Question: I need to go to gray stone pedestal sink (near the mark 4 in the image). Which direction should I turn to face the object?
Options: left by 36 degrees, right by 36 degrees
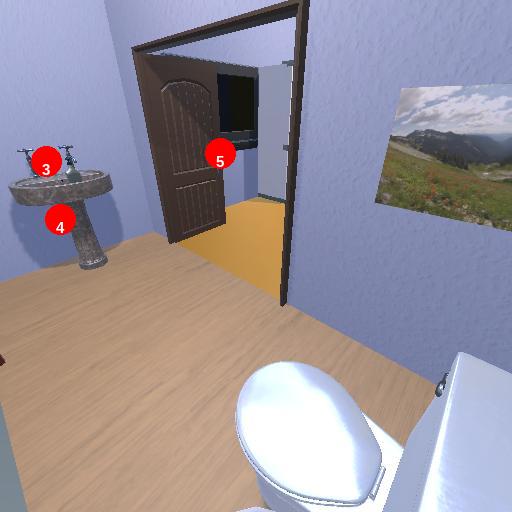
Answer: left by 36 degrees